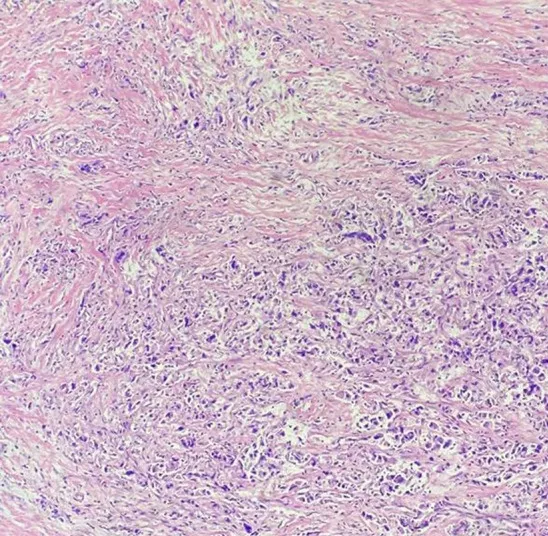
Pathology results. H&E staining of the biopsy specimen showed poorly differentiated adenocarcinoma.
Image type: pathology (h&e)